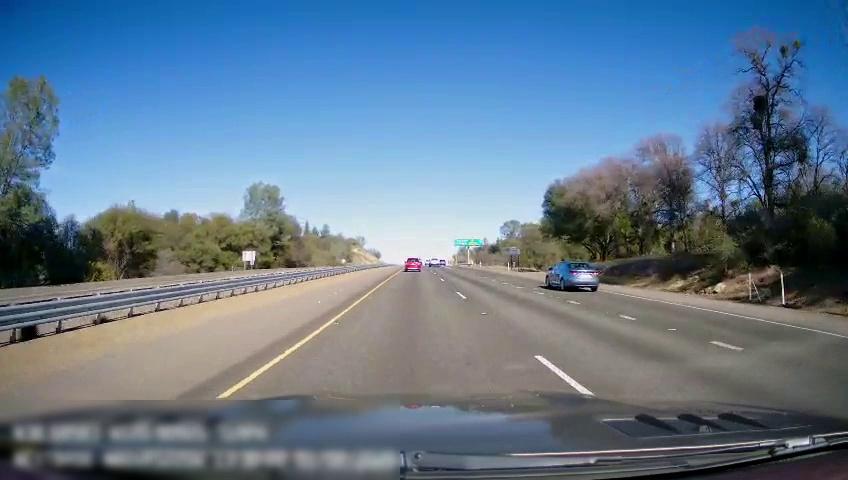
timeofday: Day
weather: Sunny
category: Drivable Space
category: Drivable Space
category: Vehicles | Car
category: Vehicles | Car
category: Lanes | Current Lane
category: Lanes | Current Lane
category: Lanes | Alternate Lane
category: Lanes | Alternate Lane
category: Traffic | Signs
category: Traffic | Signs